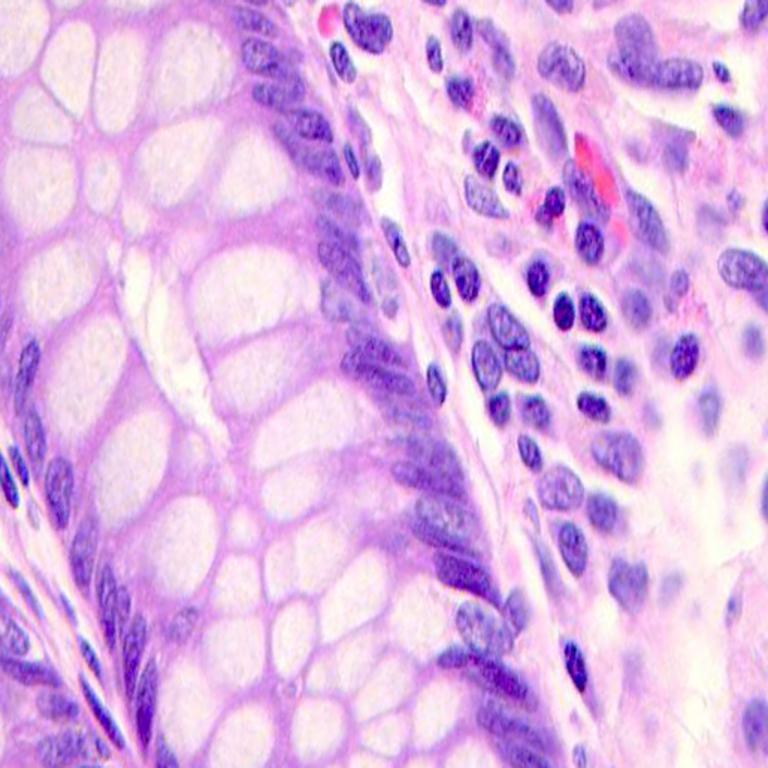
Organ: colon
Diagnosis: benign